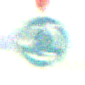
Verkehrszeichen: Kreisverkehr
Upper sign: VorfahrtGewaehren
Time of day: MorningAfternoon
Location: Outdoor (Nature)
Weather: Clear
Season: NotSpecified
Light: Natural